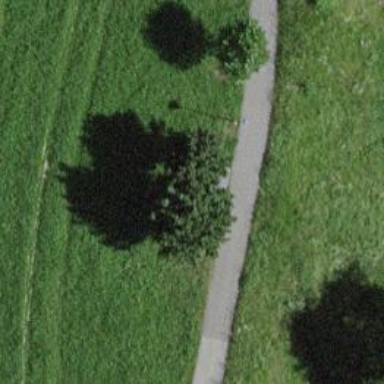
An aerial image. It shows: Bench.